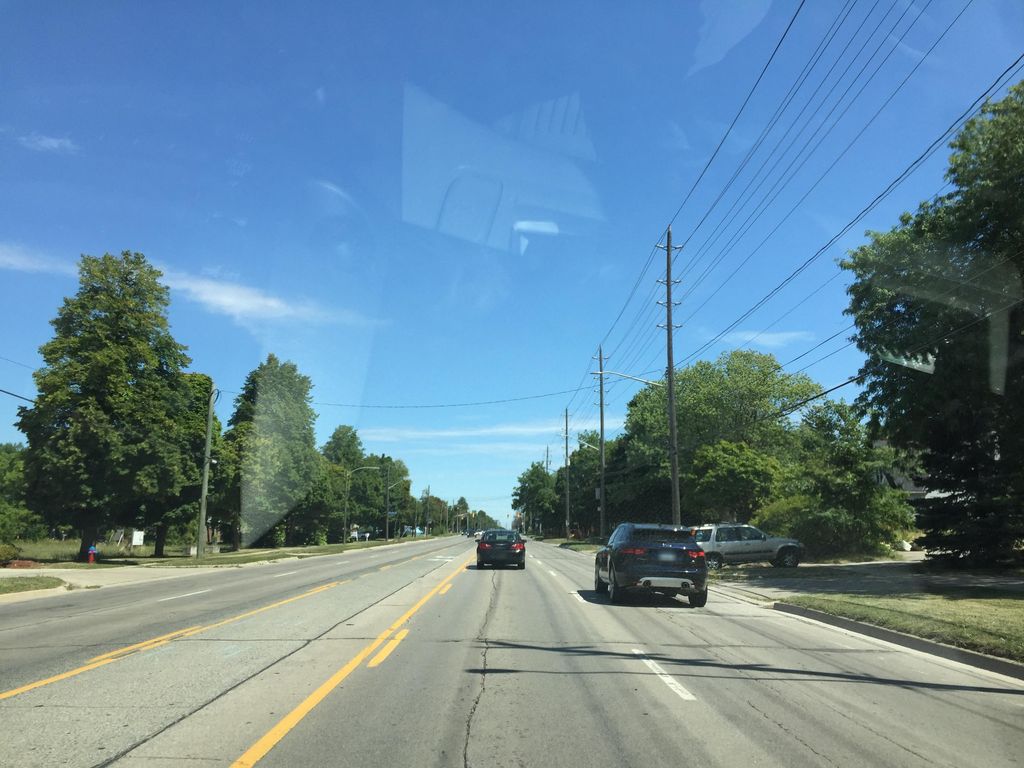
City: hamilton